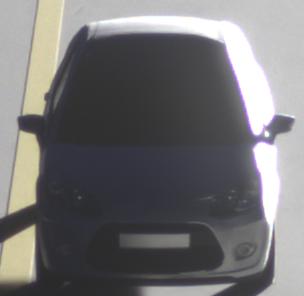
Make: Citroen
Model: C3 1.1
Detailed model: C3 (II)
Model produced from: 2010/01
Model produced until: 2012/03
Doors: 5
Color: white
Road condition: dry road
Daytime: sunrise or sunset
Contrast: high contrast